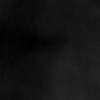
Atmospheric dust classification: dusty